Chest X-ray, PA view. Patient: 65 years old, sex F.
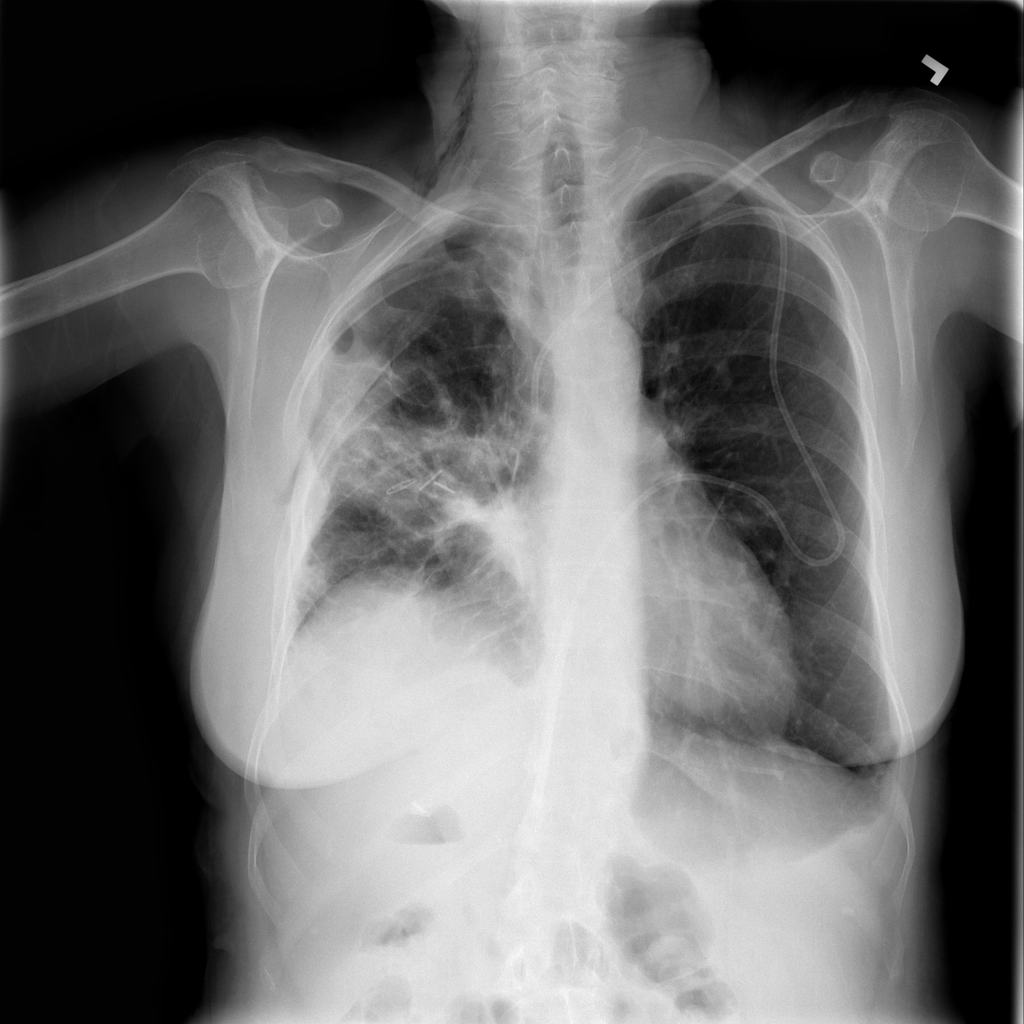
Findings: No Finding